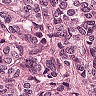
Metastatic tissue present: yes